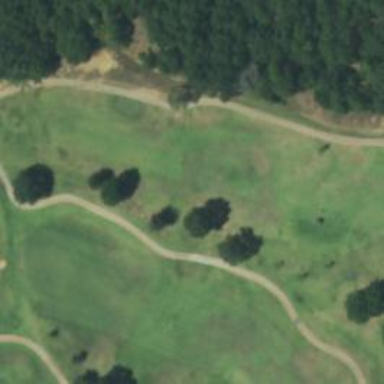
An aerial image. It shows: Rough area in golf course.